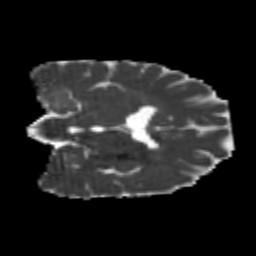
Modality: MD
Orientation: coronal
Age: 24
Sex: male
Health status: healthy
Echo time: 0.074 s